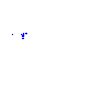
Particle: proton